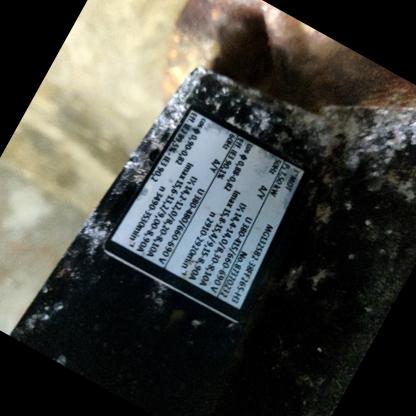
Klasa: tabliczka-znamionowa